Question: We have a system that compiles SVGs from paths, textPaths, and uploaded images (.png being one supported type).
We then convert the .svg -> .png. This process is leaving a strange grey border around images (and all transparent edges) as outlined in the image below.
Anyone have any idea how to solve this?

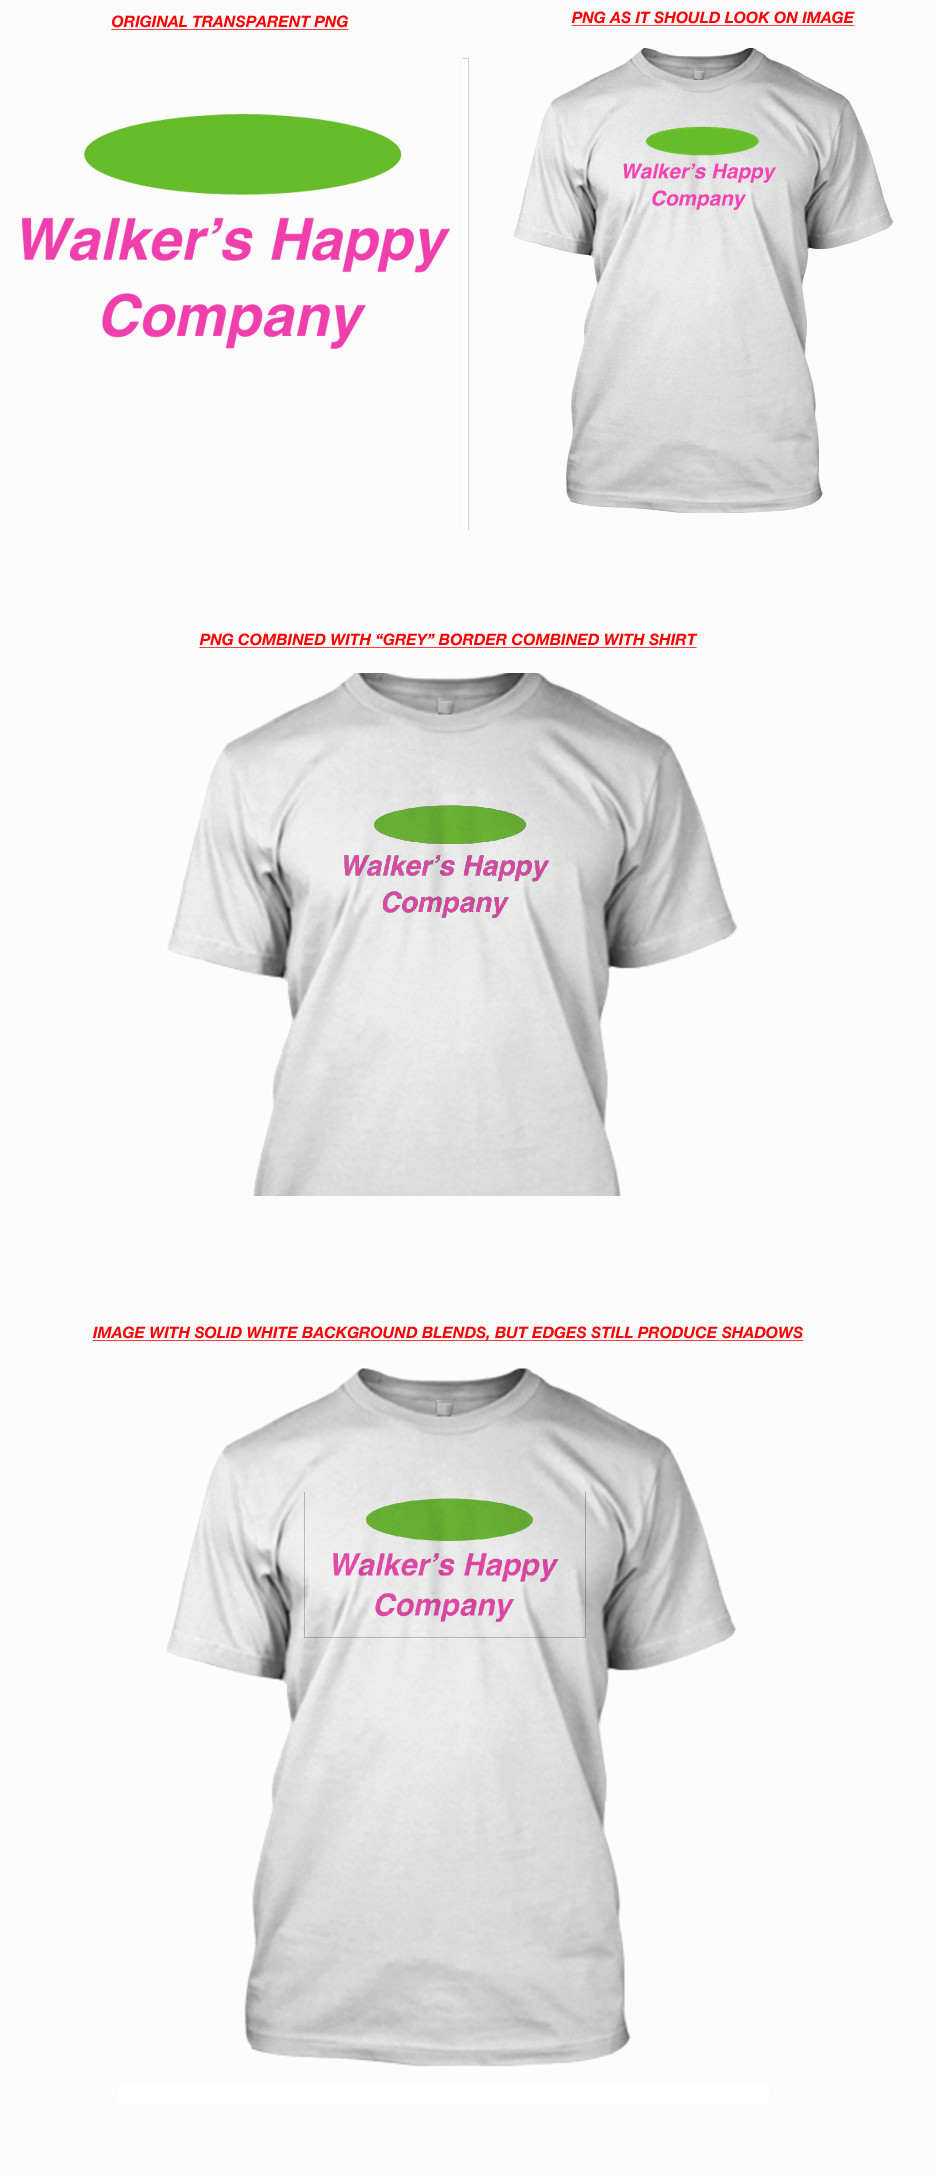
Answer: Possible lucky guess, but I know that CI has some problems alpha transparency that can cause problems with transparent images. I had similar one with resizing of transparent PNGs.
Try to set Aplha to zero (I think this was proper solution)